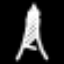
Label: The Eiffel Tower